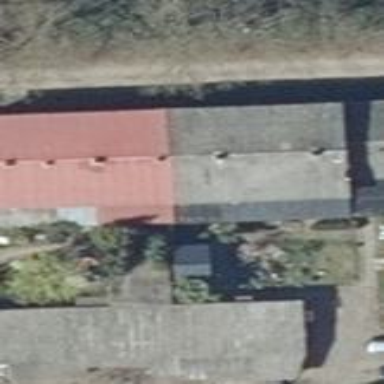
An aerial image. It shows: Building.